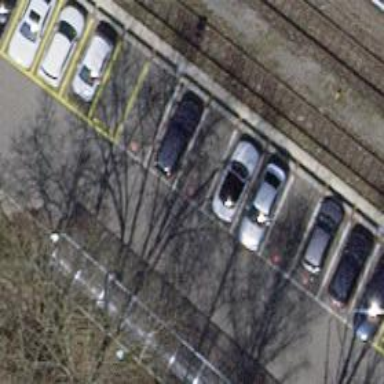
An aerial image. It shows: Car sharing facility.